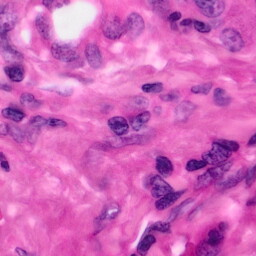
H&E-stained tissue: Pancreatic